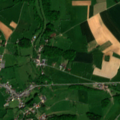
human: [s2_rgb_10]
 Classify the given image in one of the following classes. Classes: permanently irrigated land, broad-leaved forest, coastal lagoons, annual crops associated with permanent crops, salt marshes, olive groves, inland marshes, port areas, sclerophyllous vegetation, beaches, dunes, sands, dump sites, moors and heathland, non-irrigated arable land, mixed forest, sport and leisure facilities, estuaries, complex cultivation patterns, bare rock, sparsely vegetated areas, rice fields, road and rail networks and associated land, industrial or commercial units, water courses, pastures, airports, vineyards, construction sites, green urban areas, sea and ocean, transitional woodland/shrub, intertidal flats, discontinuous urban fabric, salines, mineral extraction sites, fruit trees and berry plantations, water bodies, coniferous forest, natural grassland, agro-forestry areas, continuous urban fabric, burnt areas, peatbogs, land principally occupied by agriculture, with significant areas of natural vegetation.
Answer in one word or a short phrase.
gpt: discontinuous urban fabric, non-irrigated arable land, pastures, land principally occupied by agriculture, with significant areas of natural vegetation